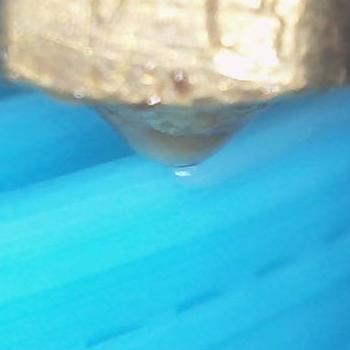
Flow rate: 252%